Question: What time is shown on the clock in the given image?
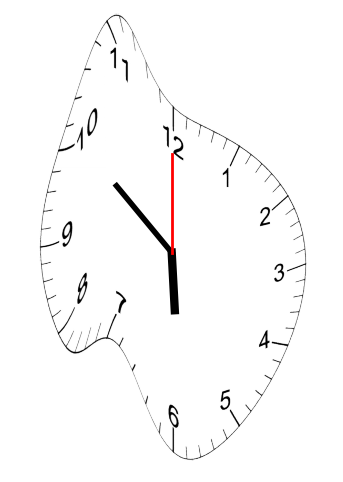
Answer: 05:51:00